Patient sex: F
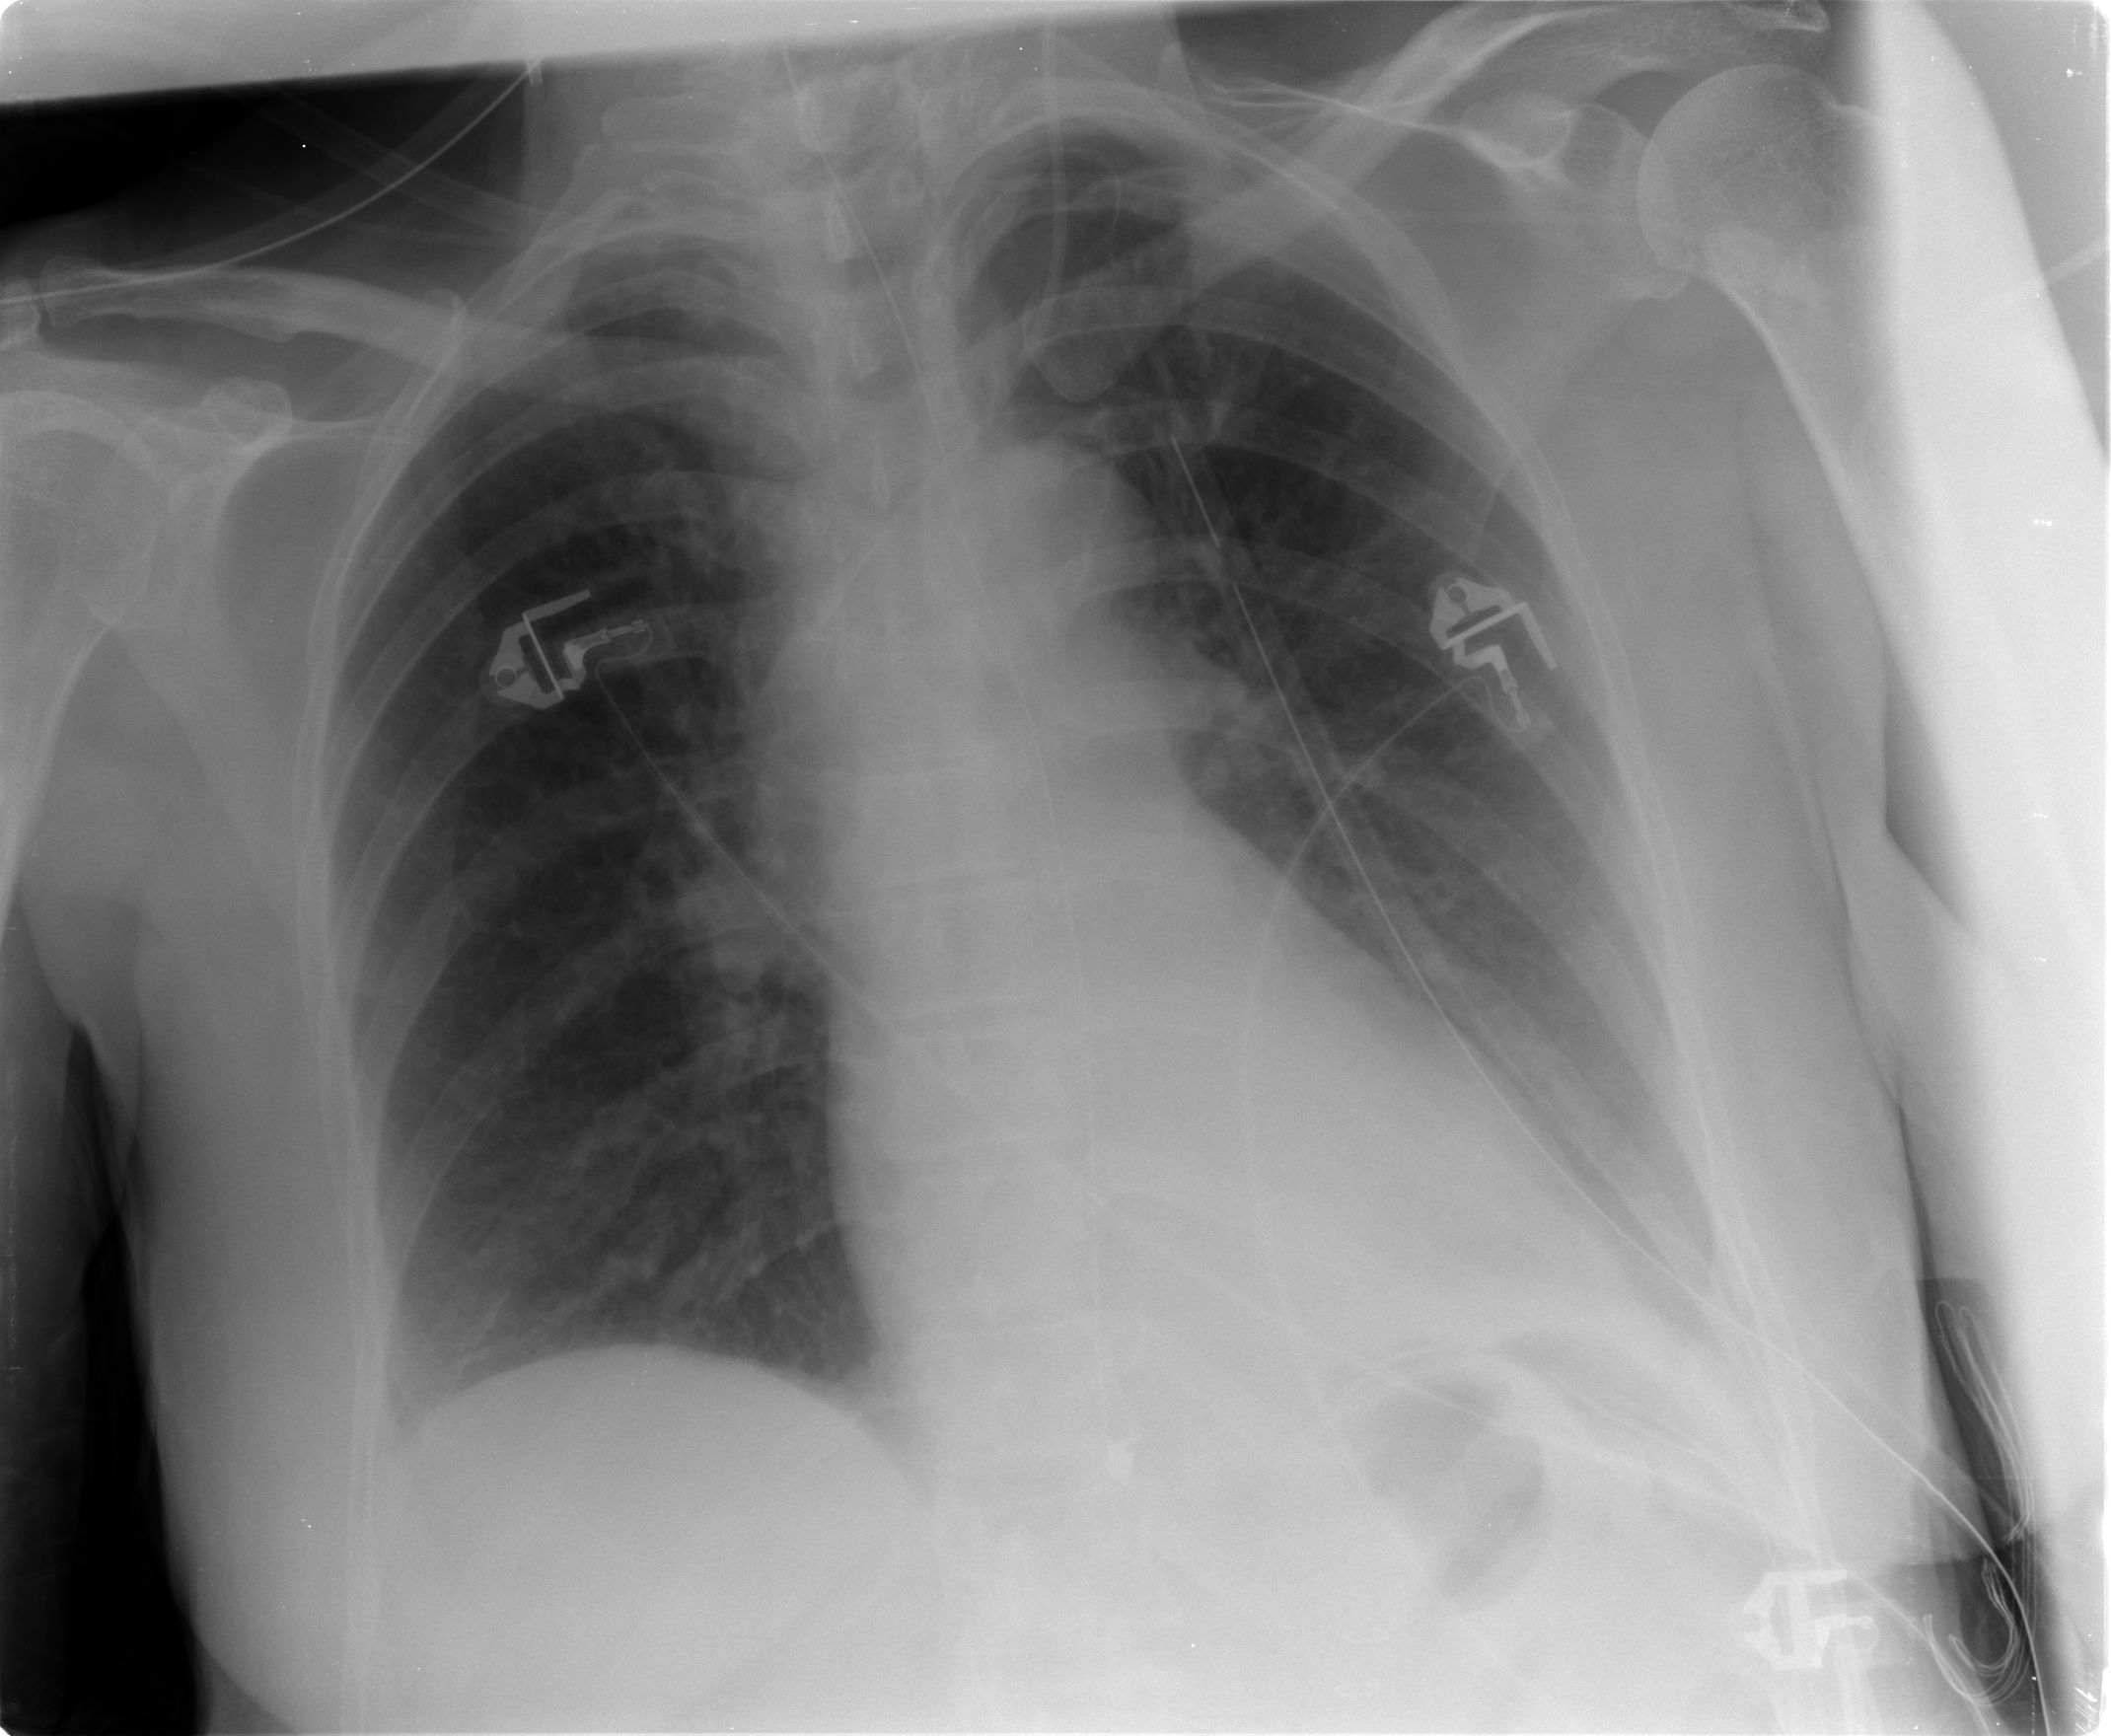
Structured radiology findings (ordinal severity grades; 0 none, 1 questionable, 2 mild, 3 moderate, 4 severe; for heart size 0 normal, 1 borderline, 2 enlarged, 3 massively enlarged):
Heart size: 0
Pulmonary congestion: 0
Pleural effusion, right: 0
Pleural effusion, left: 1
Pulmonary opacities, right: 0
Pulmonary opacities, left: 0
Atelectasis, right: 0
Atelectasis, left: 0